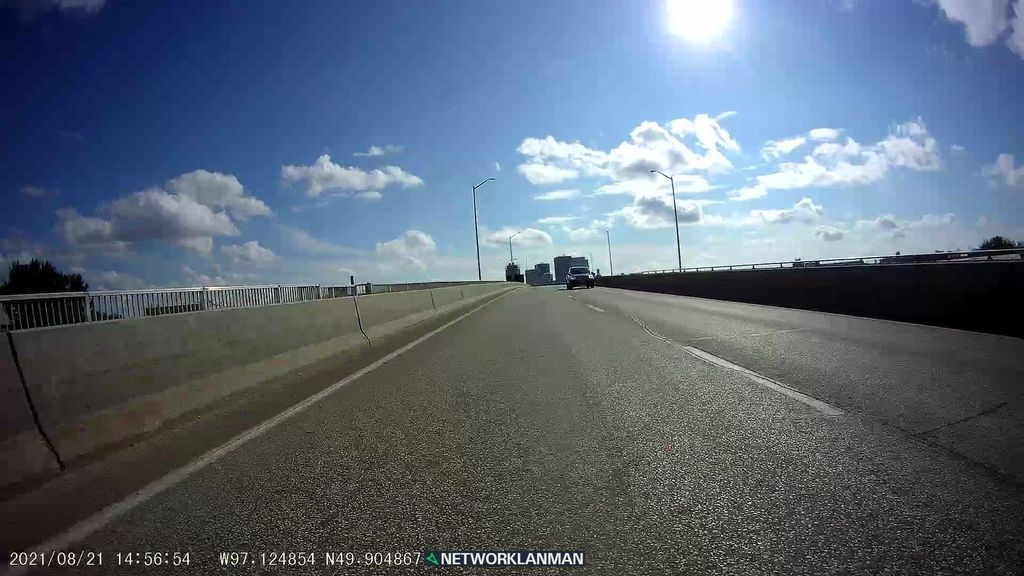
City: winnipeg